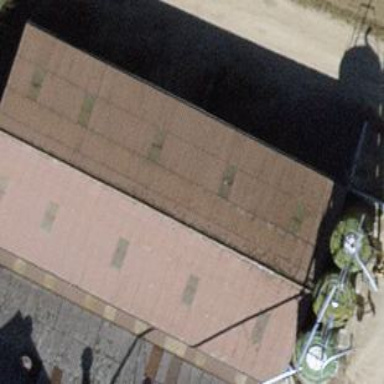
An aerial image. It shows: Rosy-brown gabled roof on farm auxiliary building.